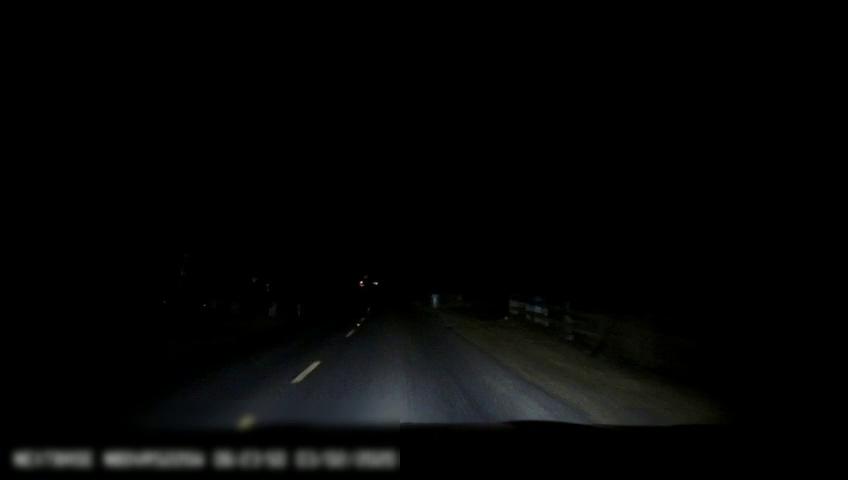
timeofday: Night
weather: Other
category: Drivable Space
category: Lanes | Alternate Lane